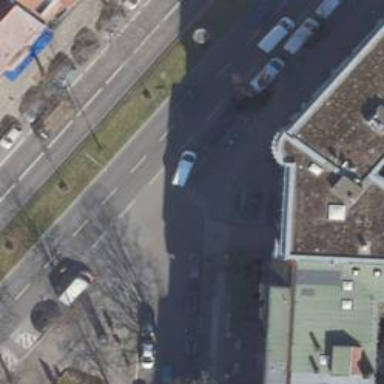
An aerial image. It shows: Asphalt footway with unmarked crossing.